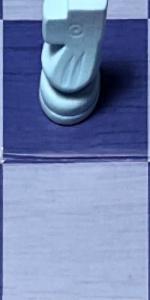
Label: Empty